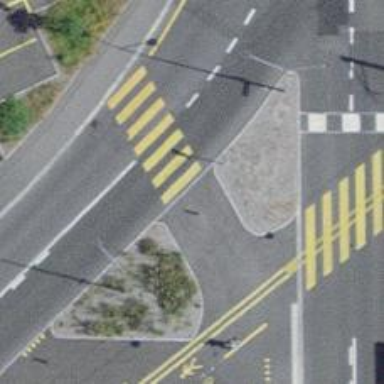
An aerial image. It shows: Kerb barrier.